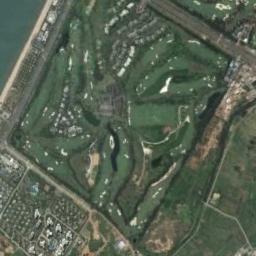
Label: golf_course